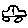
Label: car